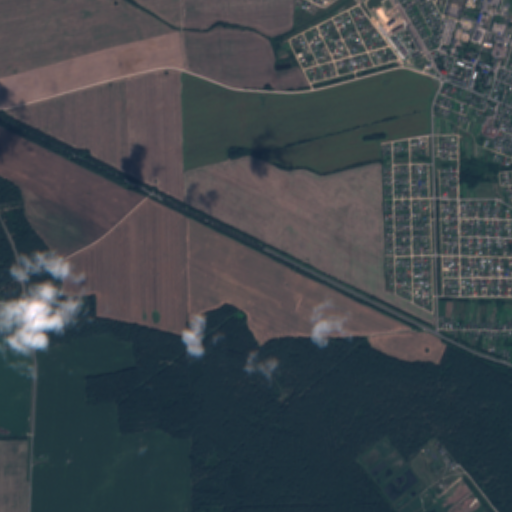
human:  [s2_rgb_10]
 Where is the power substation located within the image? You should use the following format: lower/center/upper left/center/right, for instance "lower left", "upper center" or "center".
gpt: The power substation is located in the upper right of the image.
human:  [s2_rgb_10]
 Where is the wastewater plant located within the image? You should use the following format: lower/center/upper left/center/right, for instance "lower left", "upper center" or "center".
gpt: The wastewater plant is located in the lower right of the image.
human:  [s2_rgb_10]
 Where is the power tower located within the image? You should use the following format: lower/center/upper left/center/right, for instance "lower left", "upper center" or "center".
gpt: There is no power tower in the image.